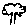
Label: tree